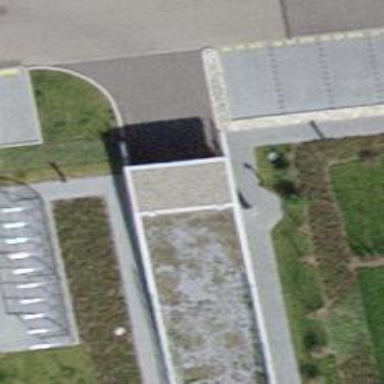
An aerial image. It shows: Parking entrance.